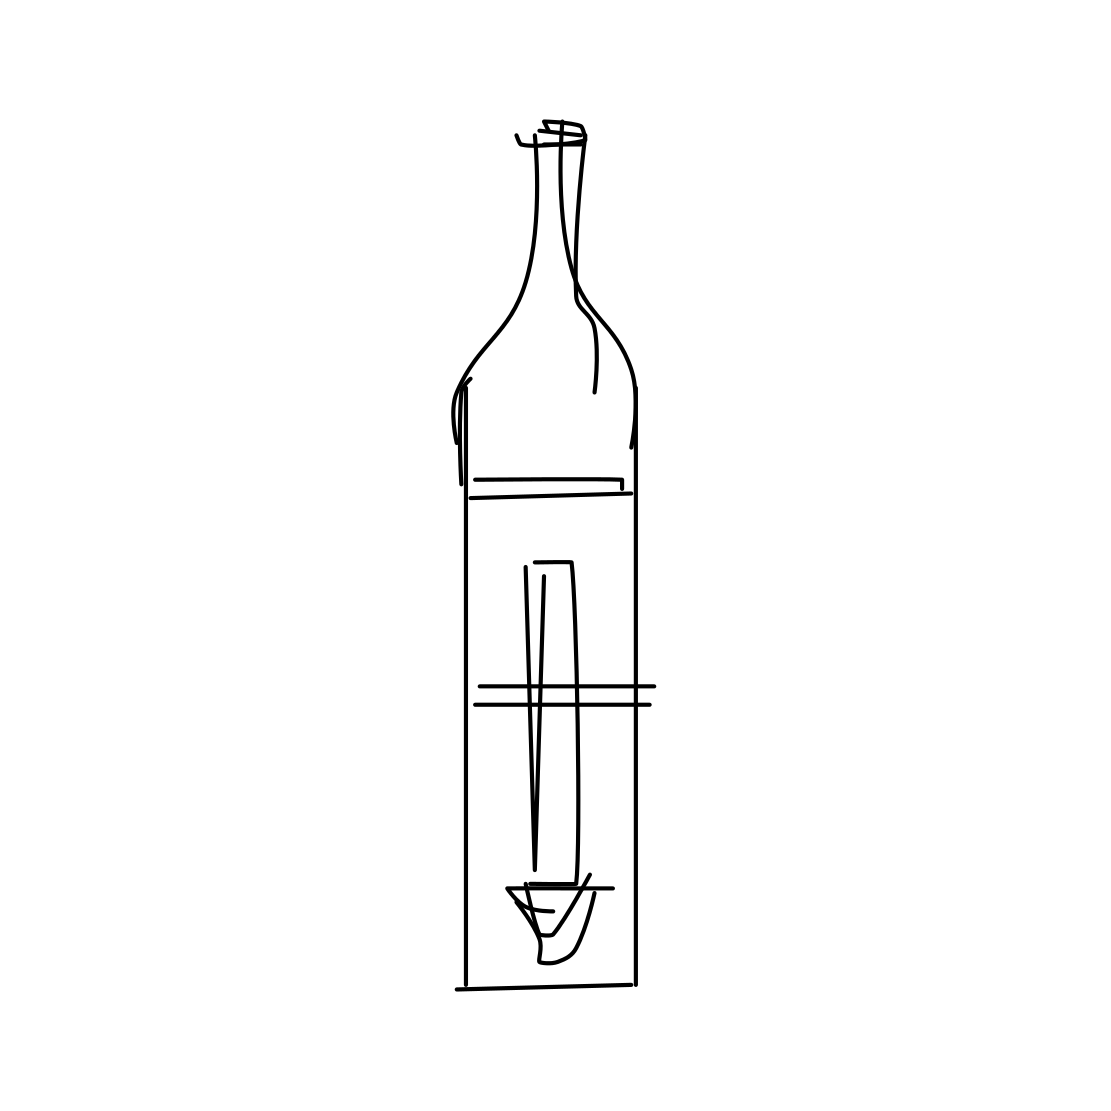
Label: wine-bottle